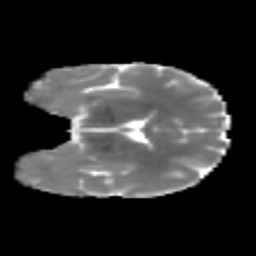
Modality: MD
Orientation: coronal
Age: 29
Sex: male
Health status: healthy